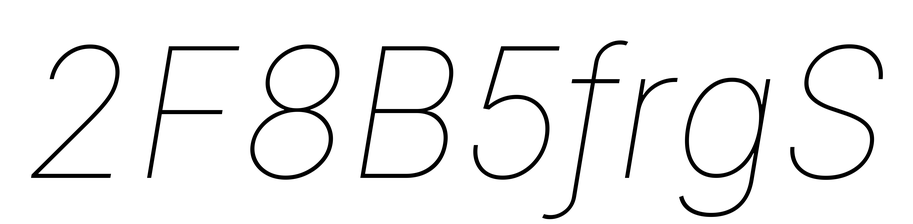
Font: Inter-Italic_Thin_Italic